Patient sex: F
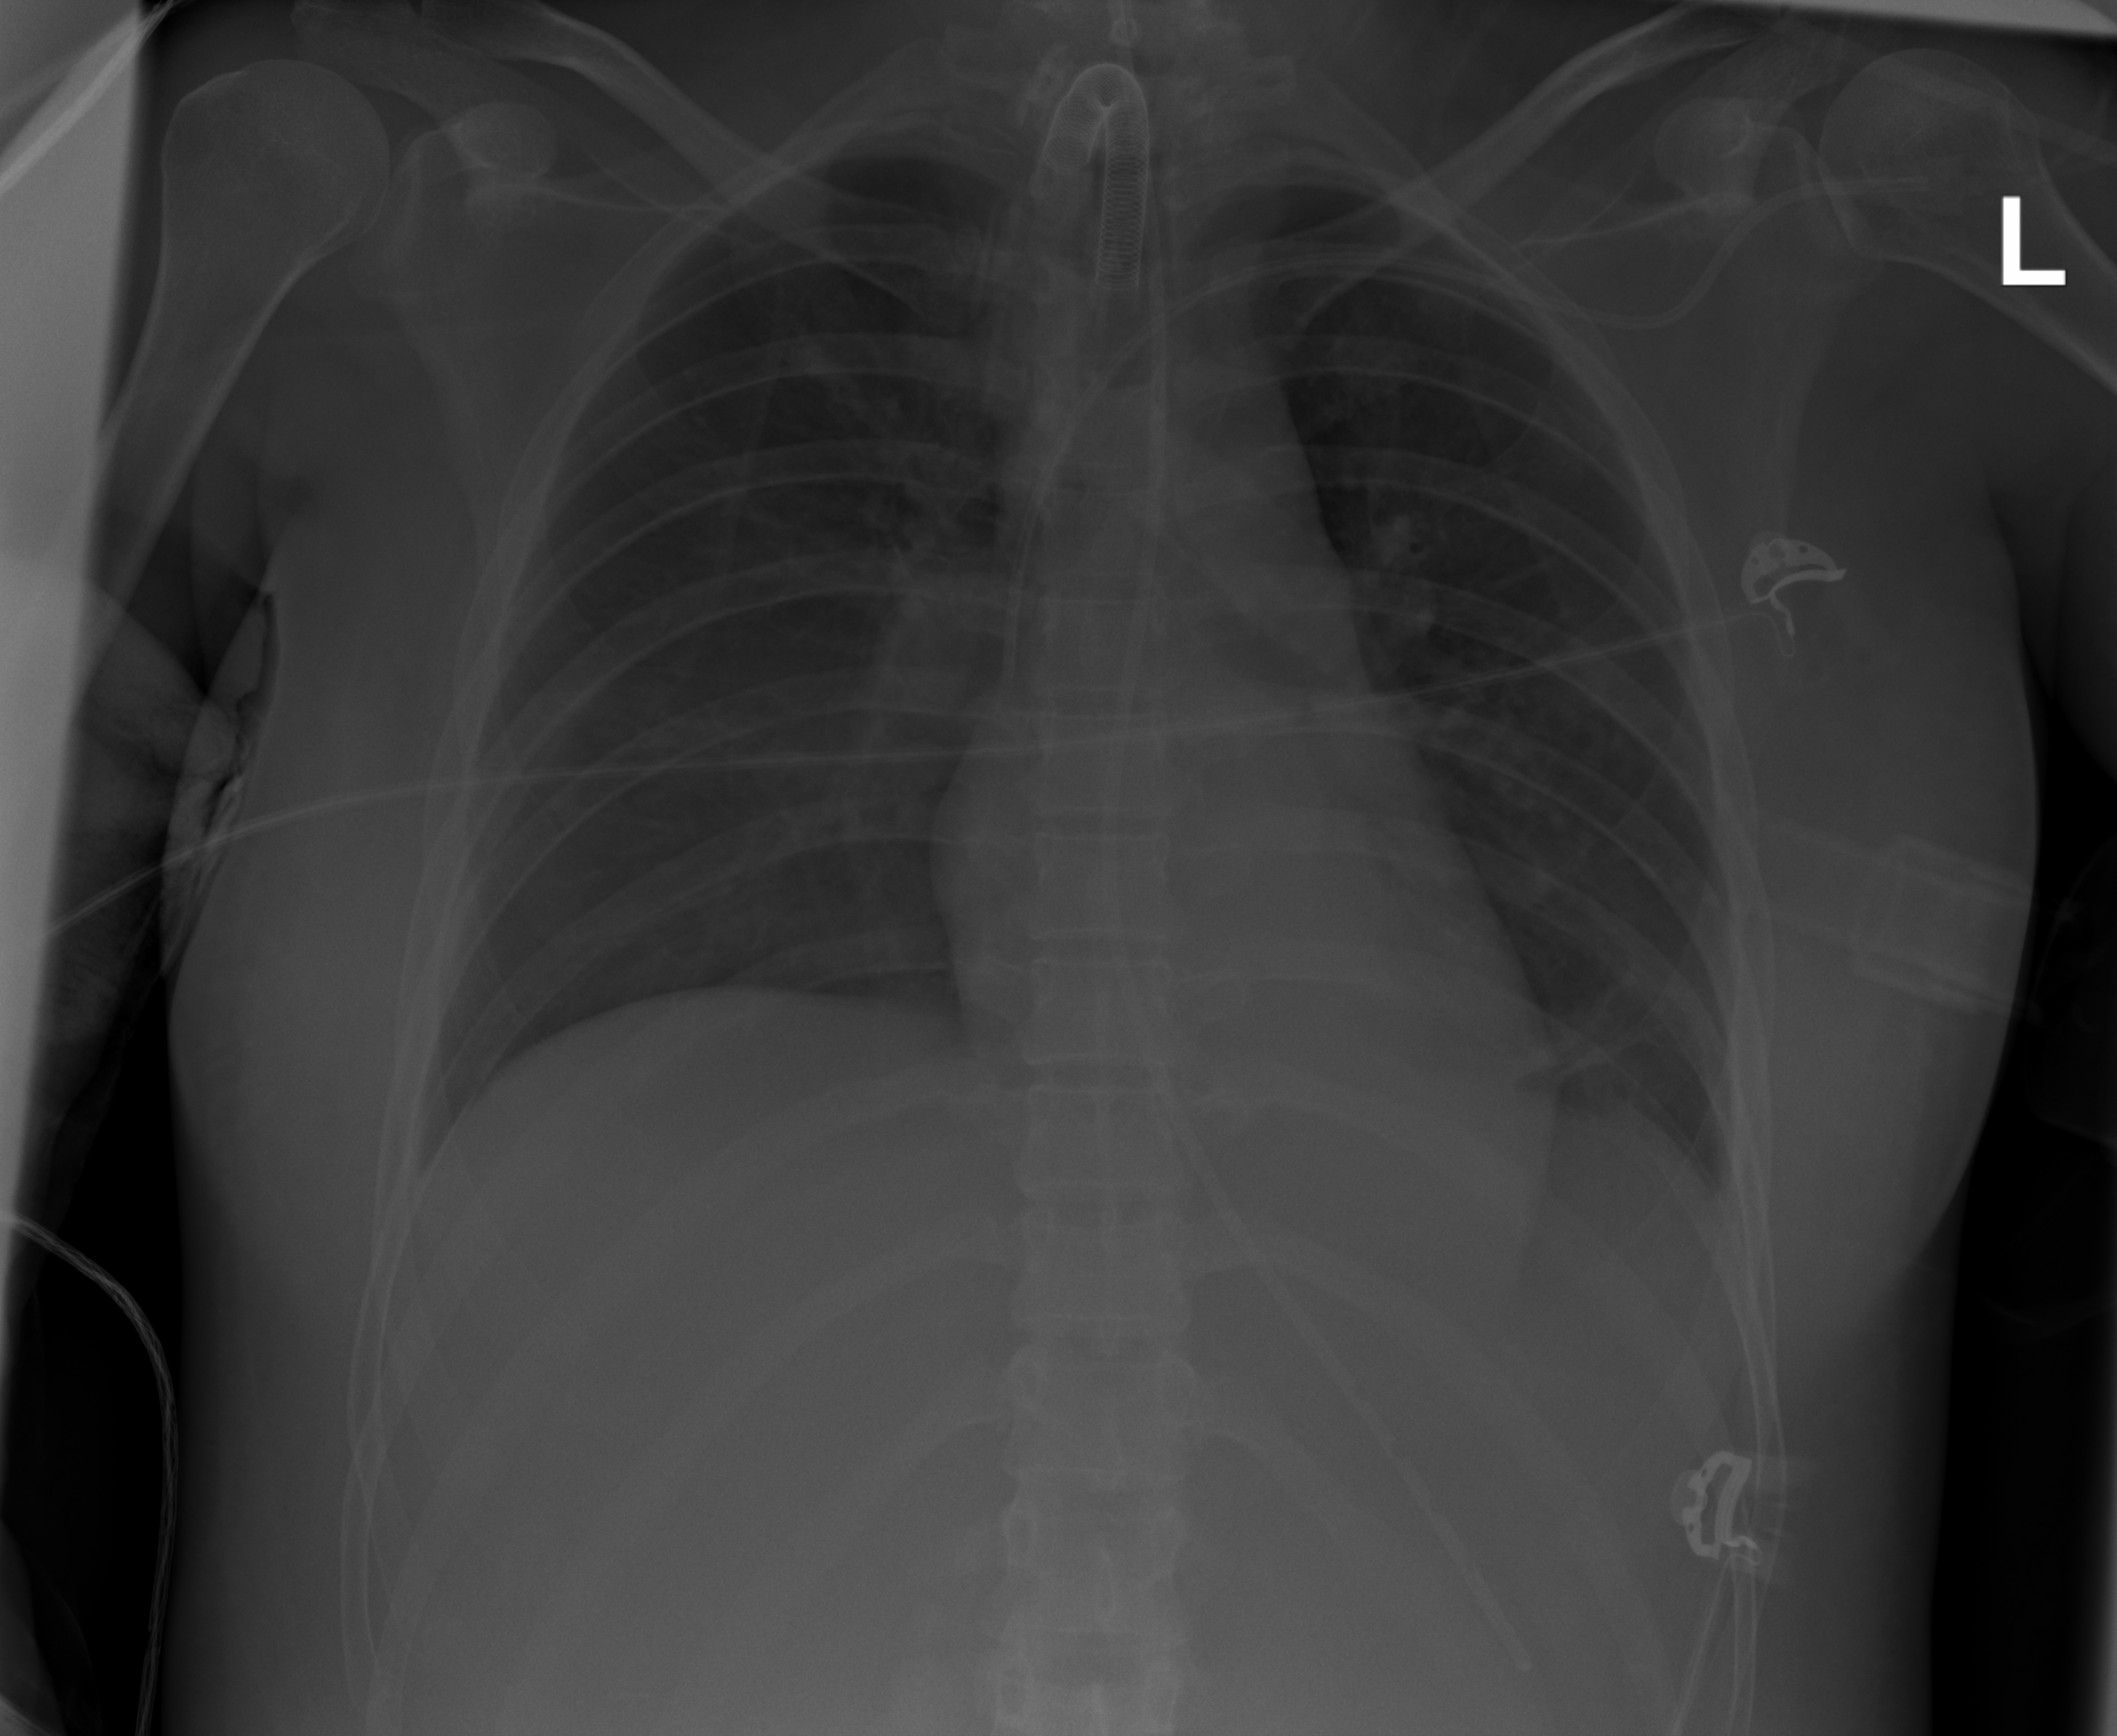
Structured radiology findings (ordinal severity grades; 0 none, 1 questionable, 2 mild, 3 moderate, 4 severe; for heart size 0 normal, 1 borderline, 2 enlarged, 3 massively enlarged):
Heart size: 0
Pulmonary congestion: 0
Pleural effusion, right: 1
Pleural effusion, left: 0
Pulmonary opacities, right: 0
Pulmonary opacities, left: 0
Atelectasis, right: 3
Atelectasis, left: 2